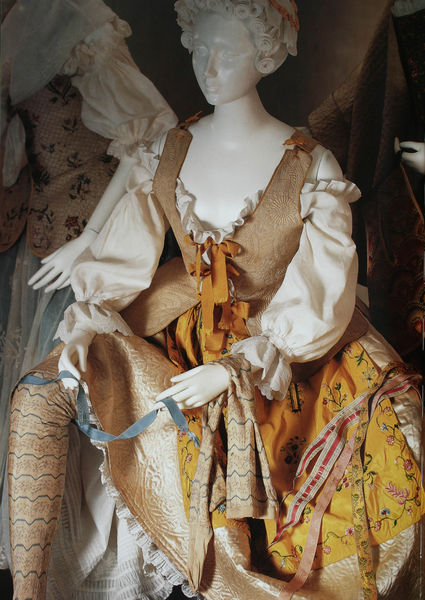
Titel: Mieder und Rock
Standort: Kyoto (Japan)
Institution: Kyoto Costume Institute
Schlagwörter: blau, hand, kopf, weiß, frauen, gelb, mädchen, ocker, ausschnitt, blume, blumen, braun, bunt, finger, frau, hut, kleid, kleider, marmor, blüte, blüten, dame, rot, tuch, beige, haube, mode, muster, rock, schleife, hemd, jung, arm, band, barock, bluse, falten, gesicht, kleidung, leinen, spitze, ärmel, hände, figur, gold, kostüm, stickerei, stoff, saum, schleifen, theater, dekollete, haarreif, locke, locken, puffärmel, rokoko, rosa, schulter, schultern, seide, garten, ranken, skulptur, statue, schleppe, schürze, bein, japan, modell, kostum, mieder, blümchen, idylle, füsse, floral, strumpf, rüsche, rüschen, knie, weste, foto, fotografie, photographie, gemustert, strümpfe, unterrock, porzellan, geld, puppe, puppen, photo, tracht, geblümt, mittelalter, strumpfhose, tageskleid, dekolltee, hochzeit, museum, golden, gewebe, bänder, textil, träger, bau, bund, schnürung, unterkleid, dirndel, strumpfband, blaues band, modepuppe, schaufensterpuppe, kyoto, kleiderpuppe, überrock, bauerntracht, beine fuss, höfisches spiel, landidylle, theaterspiel, stuff, frisuer, strumpfhosse, maequin, maniquin, mäniquin, nfigurette, figurette